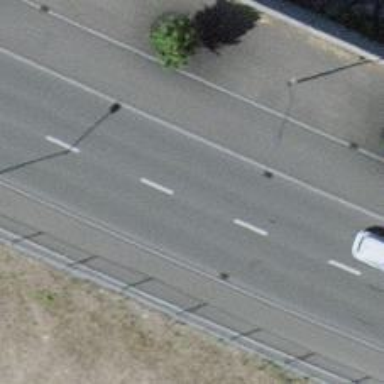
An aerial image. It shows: Asphalt road with primary highway designation. There are separate sidewalks on both sides.